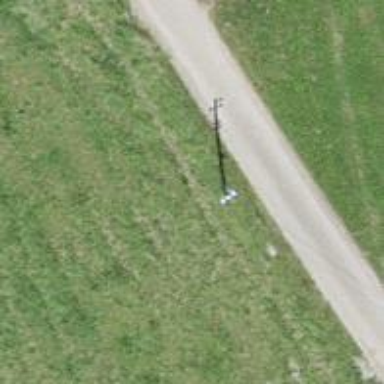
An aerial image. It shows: Power pole.